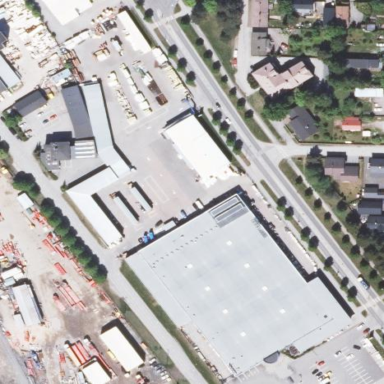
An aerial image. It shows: Hardware shop located inside building.